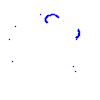
Particle: proton